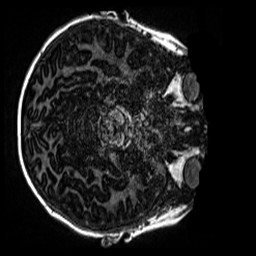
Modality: MP2RAGE
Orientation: axial
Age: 9
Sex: male
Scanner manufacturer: siemens
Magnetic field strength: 3 T
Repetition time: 4 s
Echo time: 0.00299 s